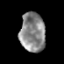
Tissue: prostate
Cell type: Myeloid cells
Senescence score: 0.3575
Nuclear area (px): 962
Mean DAPI intensity: 136.981